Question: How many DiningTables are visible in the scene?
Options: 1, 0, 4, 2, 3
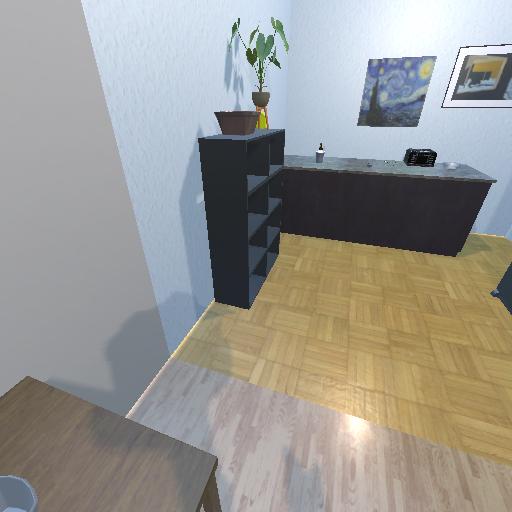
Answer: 1